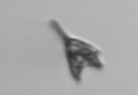
Label: Pyramimonas_longicauda